Point out the variations between the two images.
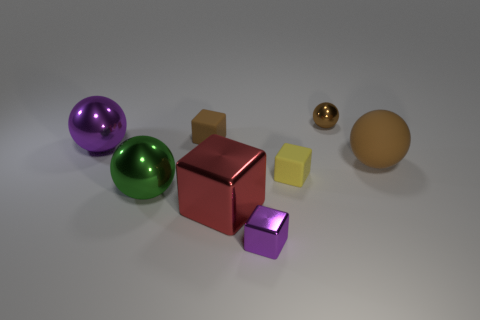
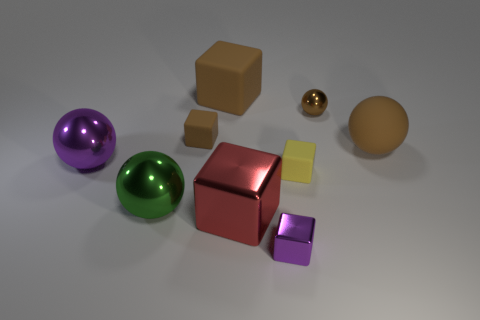
the big brown matte block has appeared
the big brown matte block behind the green shiny ball has been added
the big matte block has been newly placed
the big brown rubber block on the left side of the purple cube has been newly placed
the large brown matte cube that is on the left side of the yellow matte thing has appeared